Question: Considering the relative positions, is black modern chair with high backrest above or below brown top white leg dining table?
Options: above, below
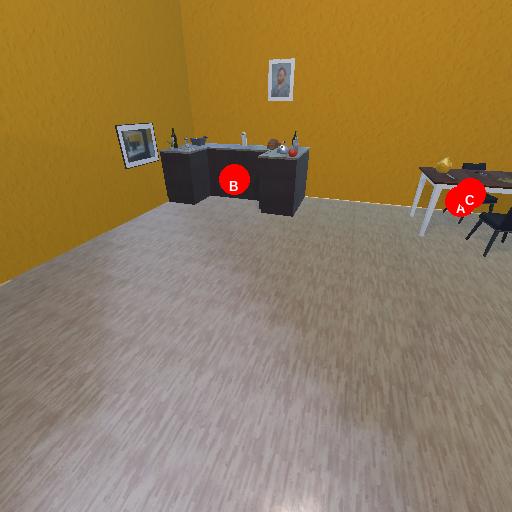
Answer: above